Question: Is it possible to produce the following gradient in CSS :

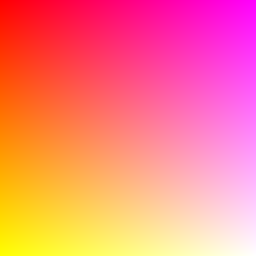
Answer: in your case

<URL>
'''
div{
overflow: hidden;
background: #f06;
background: linear-gradient(45deg, #fff722, #ff26f9);
min-height: 100%;
width: 256px;
height: 256px;
position: relative;
z-index: 1;
box-shadow: inset -20px 0 38px -18px #ff26f9,inset -3px -13px 65px -18px yellow;
}
div:before,div:after{
content:'';
position:absolute;
width:100%;
height:100%;
}
div:before{
background: red;
box-shadow: 0 0 140px 64px red;
z-index:2;
top: -96%;
left: -72%;
opacity: 0.8;
}
div:after {
background: white;
z-index: 3;
bottom: -96%;
right: -72%;
box-shadow: 0 0 140px 64px white;
opacity: 1;
border-radius: 100%;
}
'''

'''
div{
overflow: hidden;
background: #f06;
background: linear-gradient(45deg, #fff722, #ff26f9);
min-height: 100%;
width:256px;
height:256px;
position:relative;
z-index:1;
}
div:before,div:after{
content:'';
position:absolute;
width:100%;
height:100%;
}
div:before{
background: red;
box-shadow: 0 0 140px 64px red;
z-index:2;
top: -96%;
left: -72%;
opacity: 0.8;
}
div:after {
background: white;
z-index: 3;
bottom: -96%;
right: -72%;
box-shadow: 0 0 140px 64px white;
opacity: 1;
border-radius: 100%;
}
'''
<URL>
multiple background:

'''
div{
background: #f06;
background: linear-gradient(45deg, #fff722, #ff26f9),linear-gradient(142deg, transparent, white),linear-gradient(108deg, red, transparent);
min-height: 100%;
width:256px;
height:256px;
position:relative;
z-index:1;
}
'''
<URL>
pseudo element
'''
div{
background: #f06;
background: linear-gradient(45deg, #fff722, #ff26f9);
min-height: 100%;
width:256px;
height:256px;
position:relative;
z-index:1;
}
div:before,div:after{
content:'';
position:absolute;
width:100%;
height:100%;
opacity: 0.8;
}
div:before{
background: linear-gradient(108deg, red, transparent);
z-index:2;
top:0;
left:0;
}
div:after{
background: linear-gradient(142deg, transparent, white);
z-index:3;
bottom:0;
right:0;
}
'''
the markup:
'''
<div></div>
'''
<URL>
'''
div{
overflow: hidden;
background: #f06;
background: linear-gradient(45deg, #fff722, #ff26f9);
min-height: 100%;
width:256px;
height:256px;
position:relative;
z-index:1;
}
div:before,div:after{
content:'';
position:absolute;
width:100%;
height:100%;
}
div:before{
background: linear-gradient(108deg, red, transparent);
z-index:2;
top:0;
left:0;
opacity: 0.8;
}
div:after {
background: white;
z-index: 3;
bottom: -96%;
right: -72%;
box-shadow: 0 0 110px 54px white;
opacity: 1;
border-radius: 100%;
}
'''
<URL>
Update: many thanks to <URL> <3
'''
body{
position:fixed;
top:0;
right:0;
bottom:0;
left:0;
}
body:before {
content: '';
position:absolute;
top:0;
right:0;
bottom:0;
left:0;
display: block;
width: 100%;
height: 600px;
border-radius: 0%;
background:
radial-gradient(circle at 50% 0,
rgba(255,0,0,.5), rgba(255,0,0,0) 70.71%),
radial-gradient(circle at 6.7% 75%,
rgba(0,0,255,.5), rgba(0,0,255,0) 70.71%),
radial-gradient(circle at 93.3% 75%,
rgba(0,255,0,.5), rgba(0,255,0,0) 70.71%);
}
'''
<URL>